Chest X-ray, AP view. Patient: 32 years old, sex F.
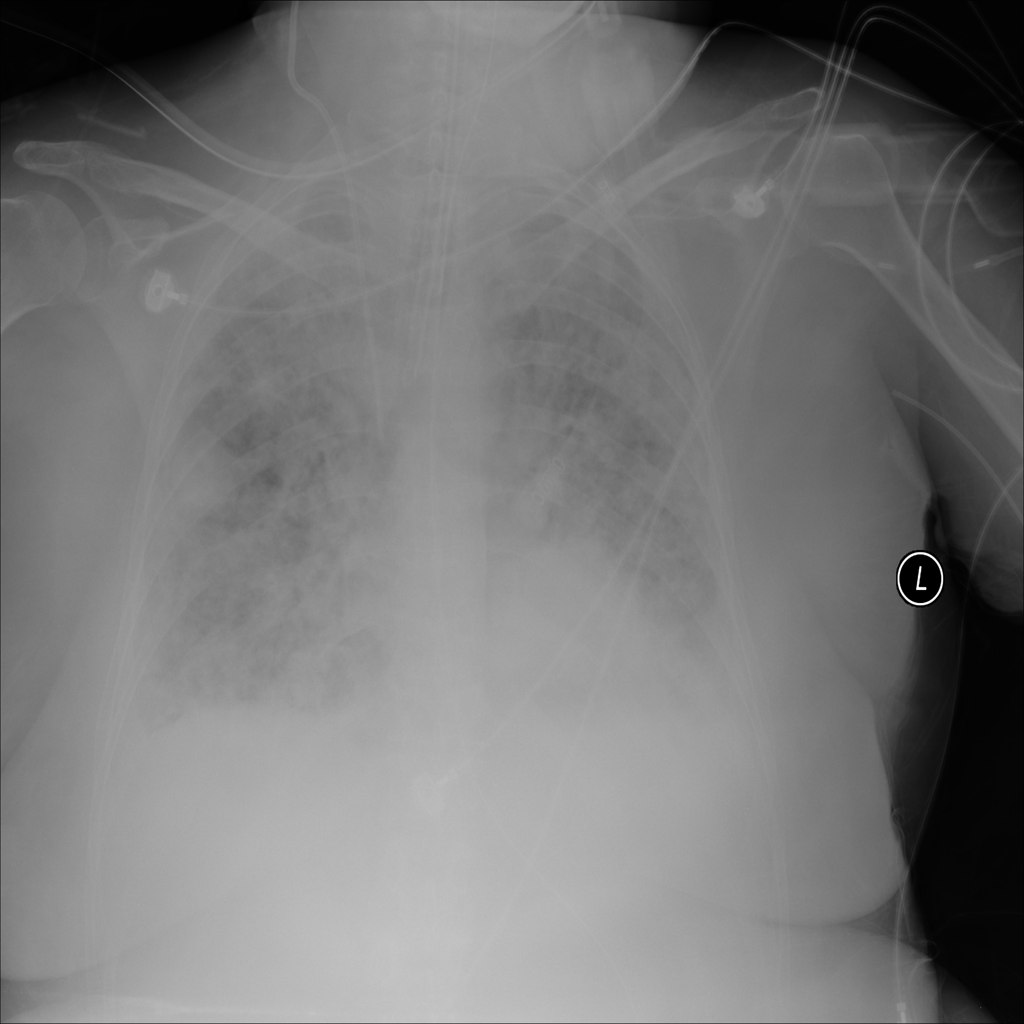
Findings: No Finding